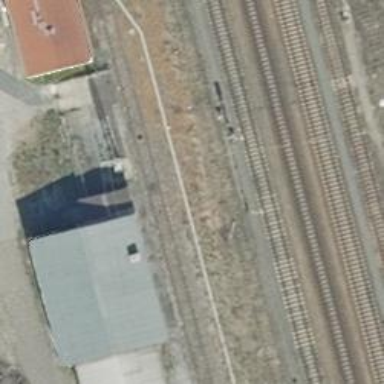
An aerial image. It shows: Railway signal.